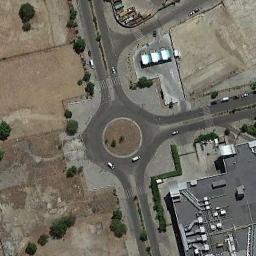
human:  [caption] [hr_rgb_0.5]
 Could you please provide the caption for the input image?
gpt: The roundabout with three exits and entrances is in the clearing and a building is next to the roundabout .

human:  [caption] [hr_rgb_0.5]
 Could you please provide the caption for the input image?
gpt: The roundabout is on the bare land next to buildings .

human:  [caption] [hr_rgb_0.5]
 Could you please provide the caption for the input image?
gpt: There are some trees near the roundabout .

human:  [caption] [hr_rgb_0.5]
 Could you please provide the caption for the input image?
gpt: There are several moving vehicles on the road at the roundabout, There are several buildings and a large area of ​​wasteland around the roundabout, And many cars are parked in the open space near the roundabout .

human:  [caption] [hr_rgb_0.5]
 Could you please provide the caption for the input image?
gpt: There are some green bushes and bare land beside the roundabout .